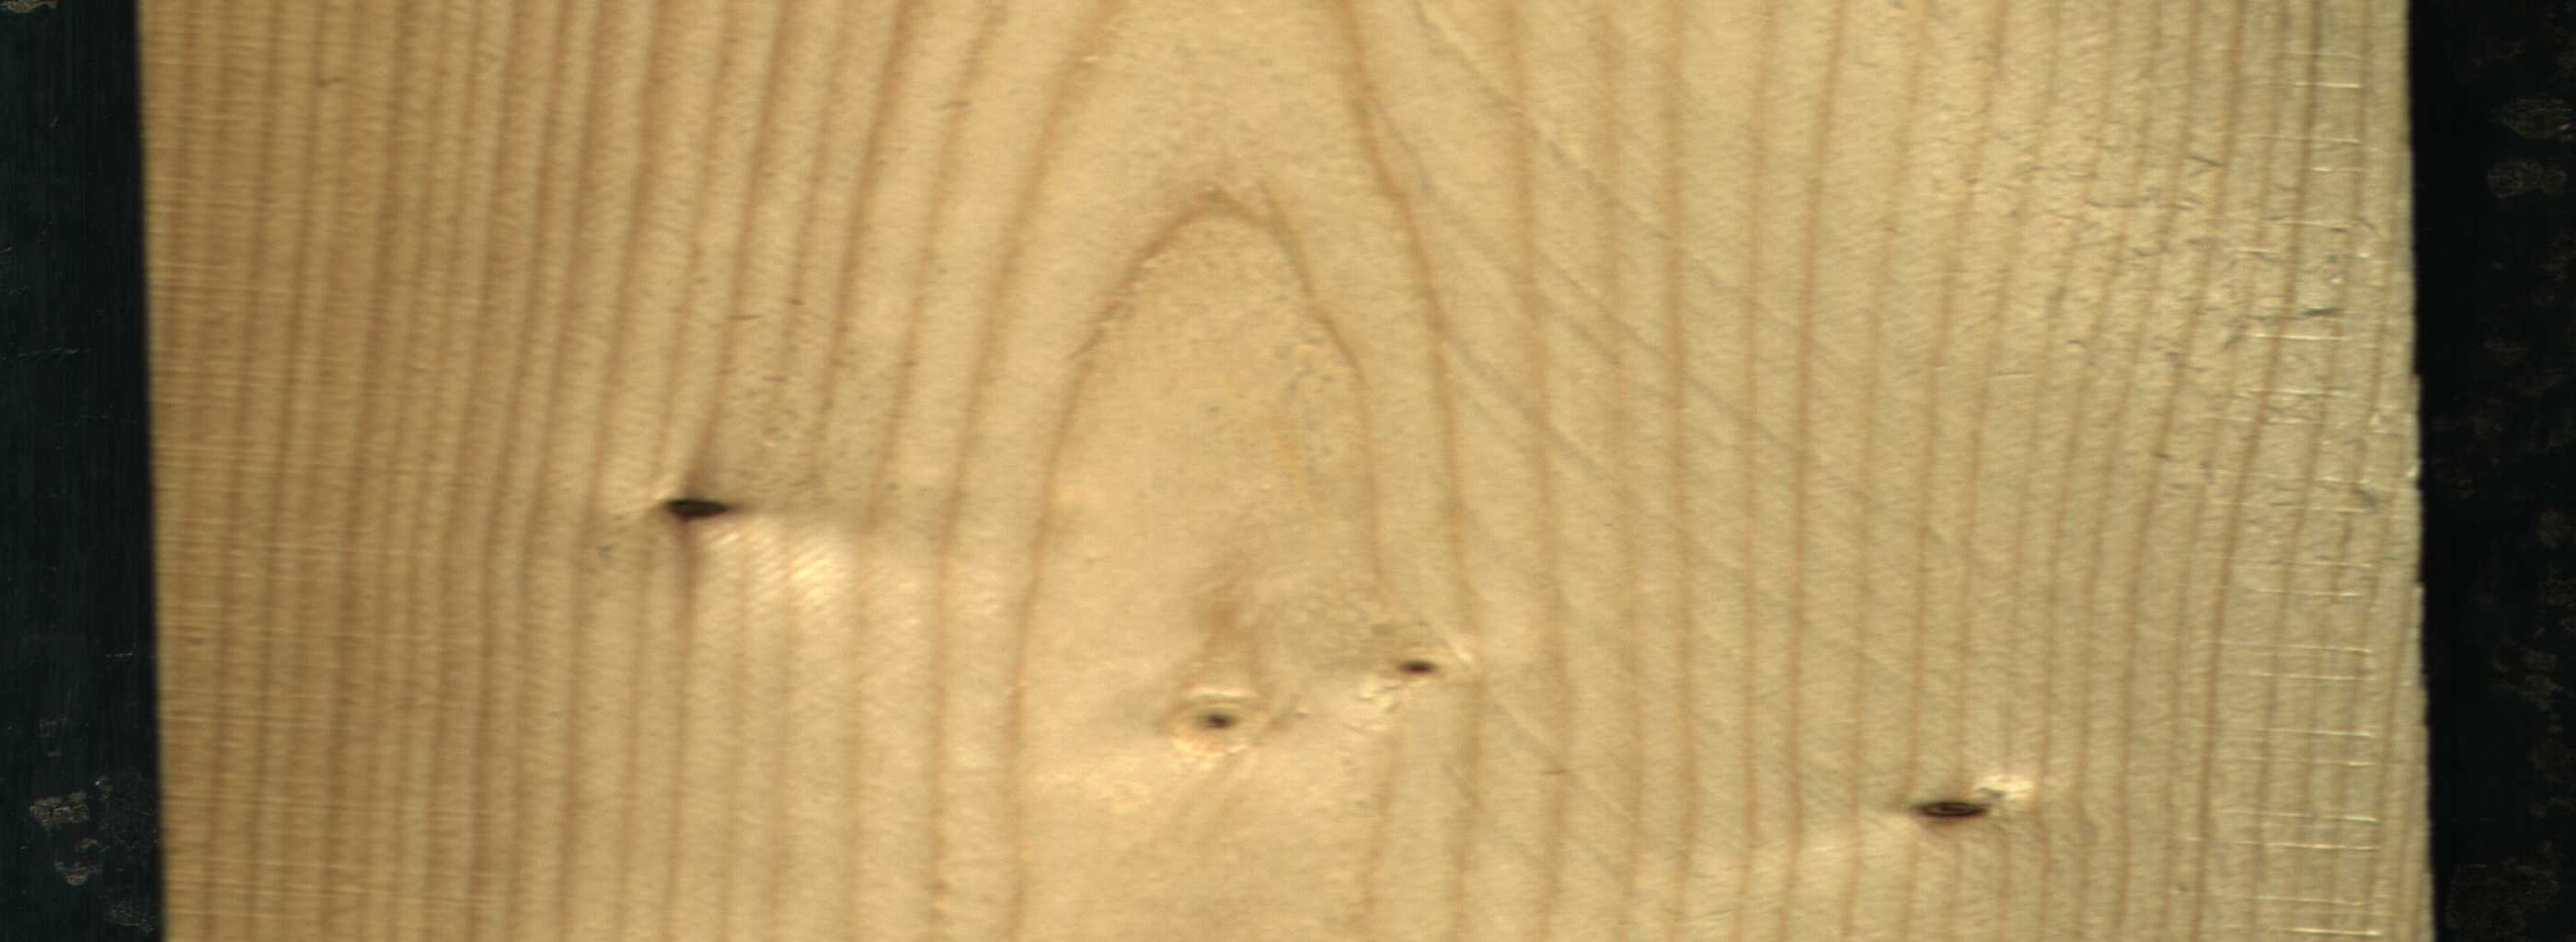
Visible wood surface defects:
Dead_Knot
Dead_Knot
Dead_Knot
Dead_Knot